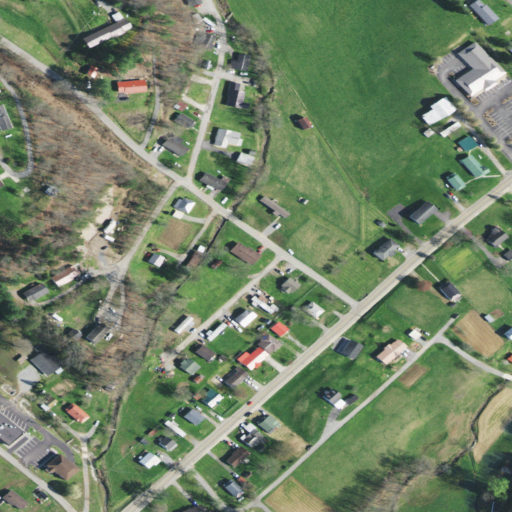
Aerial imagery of valley in Tennessee named Rabeck Hollow containing low intensity development, open development, pasture, medium intensity development, deciduous forest, and grassland